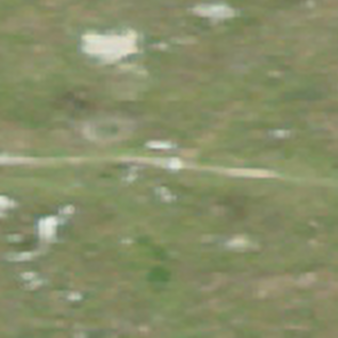
Label: other